Question: My report is bind with 'DataTable'. I want to show two field values in my label.
'''
private void Form1_Load(object sender, EventArgs e)
{
using (rptCustomer rpt = new rptCustomer())
{
rpt.DataSource = CreateTestData();
rpt.DataMember = CreateTestData().TableName;
rpt.xrLabel.Text = "[CustomerID] - [CustomerName]"; // it's doesn't work
//rpt.xrLabel.DataBindings.Add("Text", null, "Customer.CustomerID"); -- it's work
rpt.xrCustomerID.DataBindings.Add("Text", null, "Customer.CustomerID");
rpt.xrCustomerName.DataBindings.Add("Text", null, "Customer.CustomerName");
rpt.xrCustomerAddress.DataBindings.Add("Text", null, "Customer.Address");
rpt.ShowPreviewDialog();
}
}
public DataTable CreateTestData()
{
DataTable dt = new DataTable("Customer");
dt.Columns.Add("CustomerID");
dt.Columns.Add("CustomerName");
dt.Columns.Add("Address");
for (int i = 1; i <= 10; i++)
{
DataRow row = dt.NewRow();
row[0] = i;
row[1] = "Customer " + i;
row[2] = "Address " + i;
dt.Rows.Add(row);
}
return dt;
}
'''
This is my result report.
'[CustomerID] - [CustomerName]' must be '1 - Customer 1'.

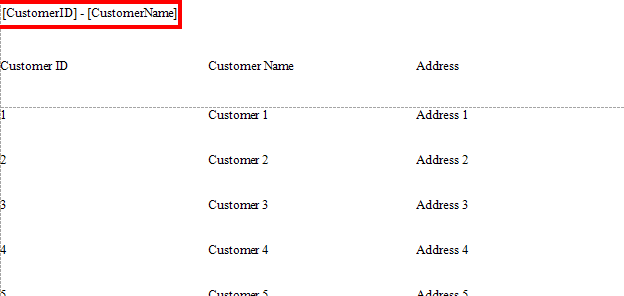
Answer: You need to use 'DataSet' object as data source of your report.
Here is example:
'''
using (rptCustomer rpt = new rptCustomer())
{
var dataSet = new DataSet("TestDataSet");
var table = CreateTestData();
dataSet.Tables.Add(table);
rpt.DataSource = dataSet;
rpt.DataMember = table.TableName;
rpt.xrLabel.Text = "[CustomerID] - [CustomerName]"; // Suddenly, it's work.
//rpt.xrLabel.DataBindings.Add("Text", null, "Customer.CustomerID"); -- It's work too.
rpt.xrCustomerID.DataBindings.Add("Text", null, "Customer.CustomerID");
rpt.xrCustomerName.DataBindings.Add("Text", null, "Customer.CustomerName");
rpt.xrCustomerAddress.DataBindings.Add("Text", null, "Customer.Address");
rpt.ShowPreviewDialog();
}
'''